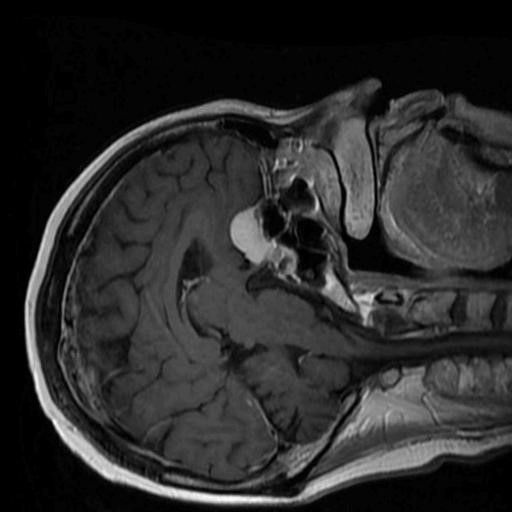
Label: brain_menin